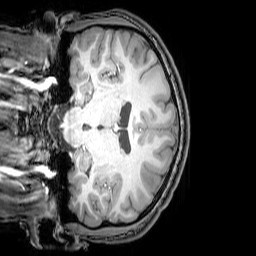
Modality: T1w
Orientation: coronal
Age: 20
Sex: male
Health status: healthy
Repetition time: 0.081 s
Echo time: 0.037 s